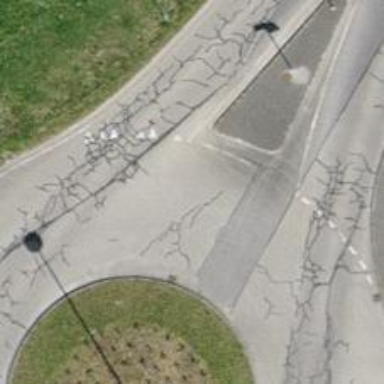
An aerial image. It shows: Asphalt road classified as primary highway.